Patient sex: F
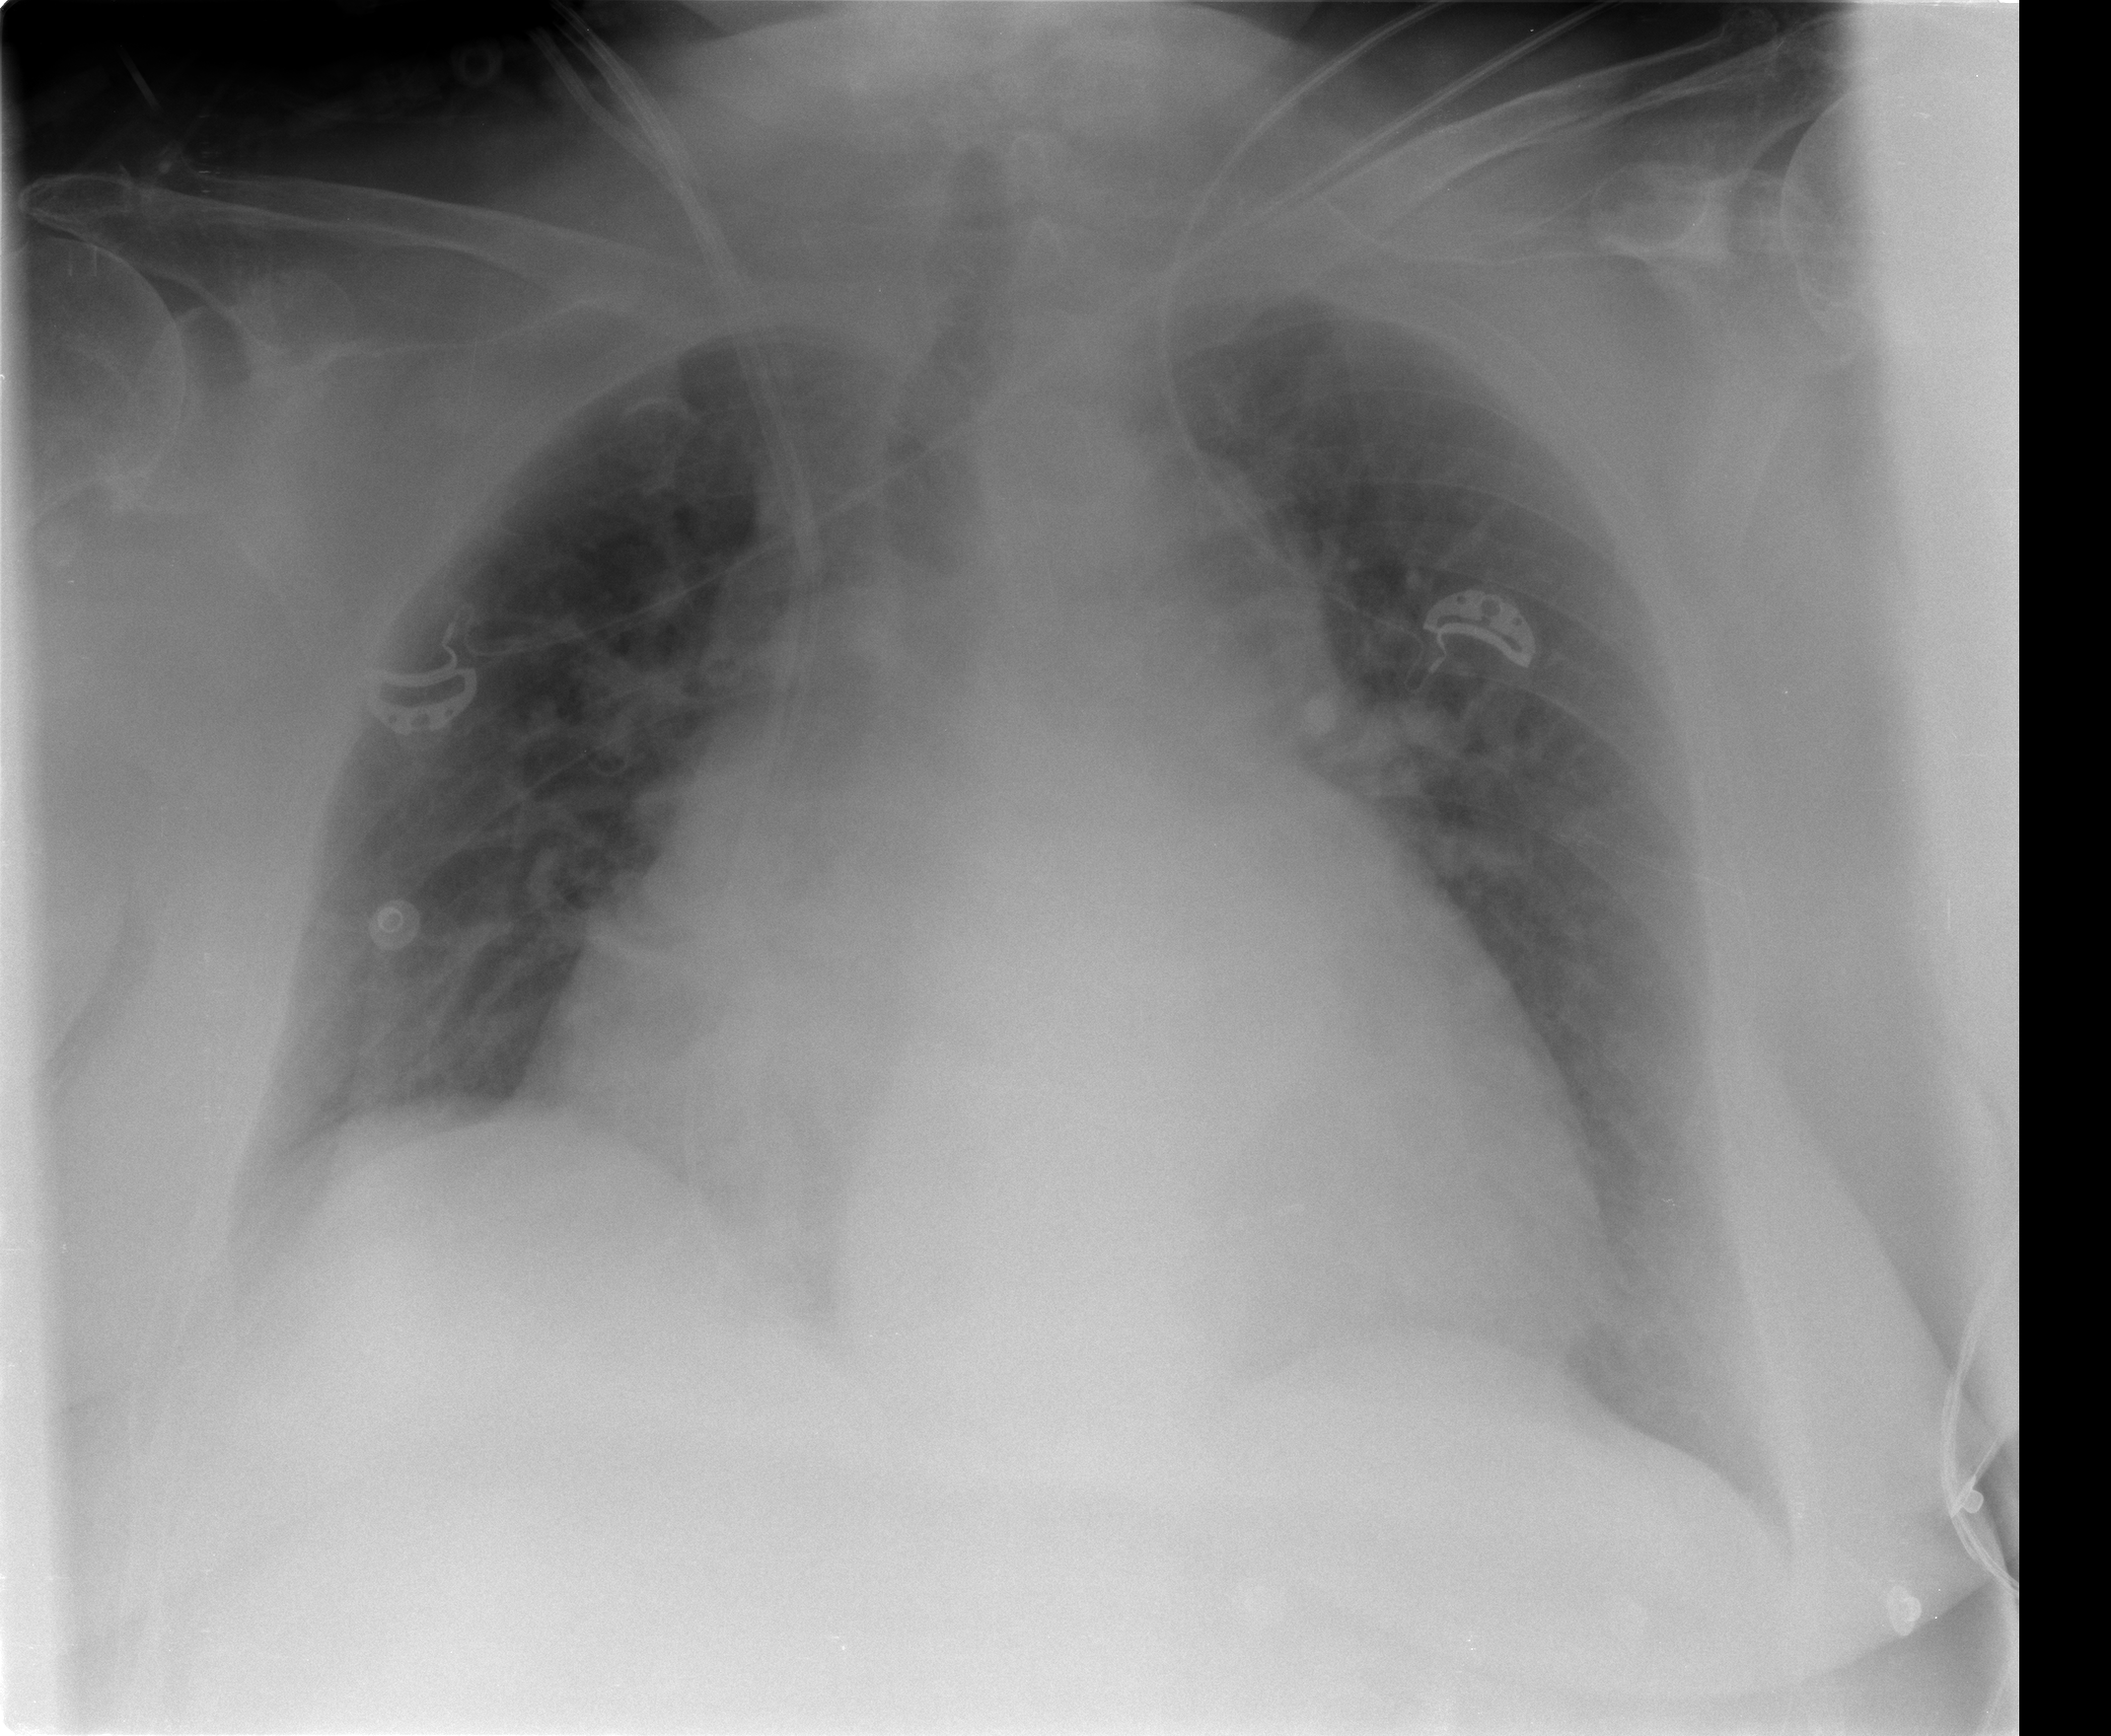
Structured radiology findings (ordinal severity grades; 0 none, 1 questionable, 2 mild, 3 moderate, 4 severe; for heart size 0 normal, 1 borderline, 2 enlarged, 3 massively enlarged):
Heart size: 3
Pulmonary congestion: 2
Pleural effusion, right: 0
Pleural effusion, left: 2
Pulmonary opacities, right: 0
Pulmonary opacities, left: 0
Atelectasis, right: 2
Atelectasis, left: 2